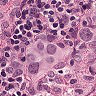
Metastatic tissue present: yes